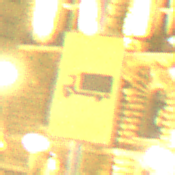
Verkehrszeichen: KFZZulaessigeGesamtmasse3Komma5TOhnePfeilsymbol
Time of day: Night
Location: Outdoor (Urban)
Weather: Overcast
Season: NotSpecified
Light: Artificial